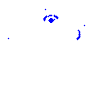
Particle: pion